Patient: sex M, age 57
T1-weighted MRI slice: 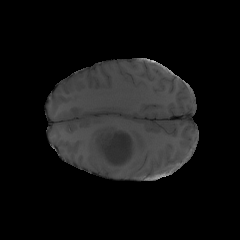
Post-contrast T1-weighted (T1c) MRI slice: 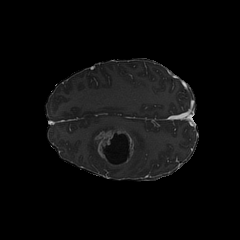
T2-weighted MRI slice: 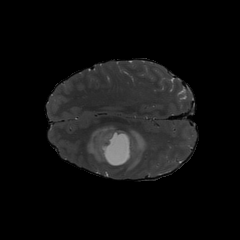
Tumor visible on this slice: yes
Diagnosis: Glioblastoma, IDH-wildtype
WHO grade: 4